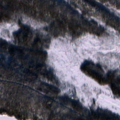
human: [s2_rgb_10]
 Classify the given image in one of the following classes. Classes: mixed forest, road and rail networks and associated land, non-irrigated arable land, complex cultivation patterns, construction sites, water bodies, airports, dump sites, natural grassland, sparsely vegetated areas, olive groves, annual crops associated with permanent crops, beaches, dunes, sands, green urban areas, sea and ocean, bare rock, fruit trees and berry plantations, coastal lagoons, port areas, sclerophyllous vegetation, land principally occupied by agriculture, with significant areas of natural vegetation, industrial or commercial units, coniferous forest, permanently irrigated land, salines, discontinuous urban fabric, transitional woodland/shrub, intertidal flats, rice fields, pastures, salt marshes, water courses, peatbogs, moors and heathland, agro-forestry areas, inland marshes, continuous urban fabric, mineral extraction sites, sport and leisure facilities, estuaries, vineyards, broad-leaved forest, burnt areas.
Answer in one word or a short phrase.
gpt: coniferous forest, peatbogs, water bodies